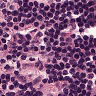
Metastatic tissue present: no